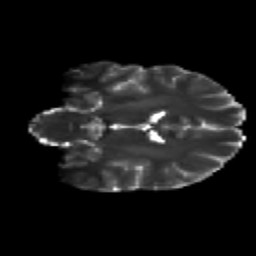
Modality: T2w
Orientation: coronal
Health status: healthy
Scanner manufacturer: siemens
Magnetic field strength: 3 T
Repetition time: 12 s
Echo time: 0.092 s